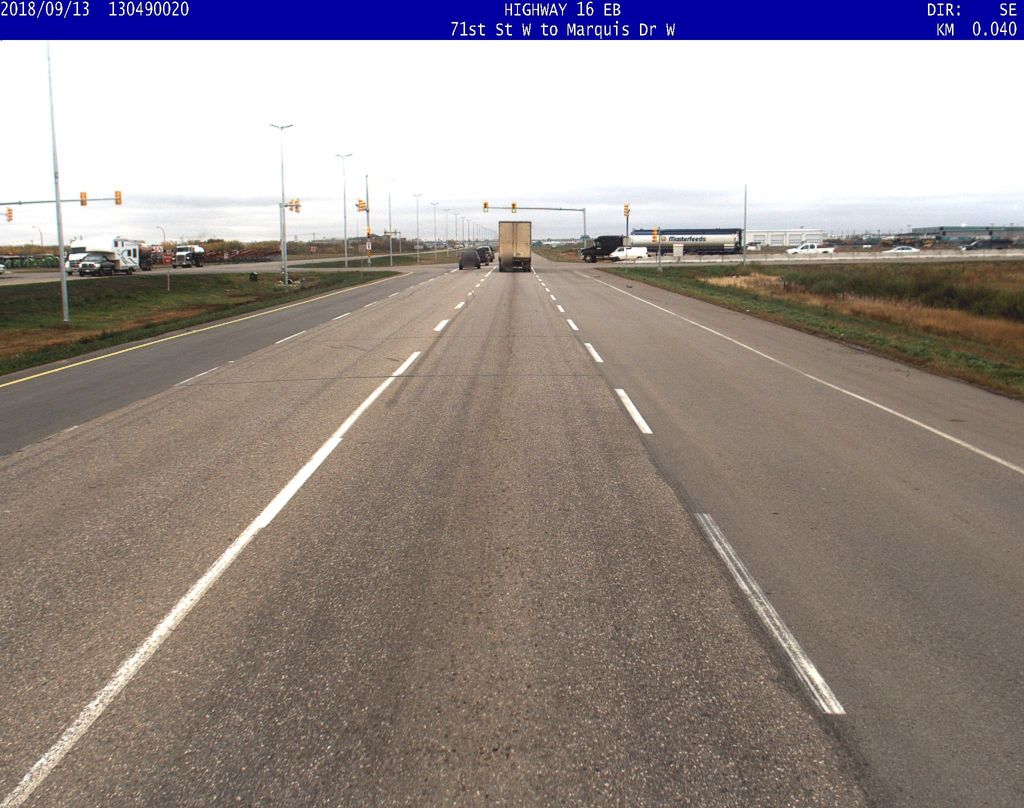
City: saskatoon